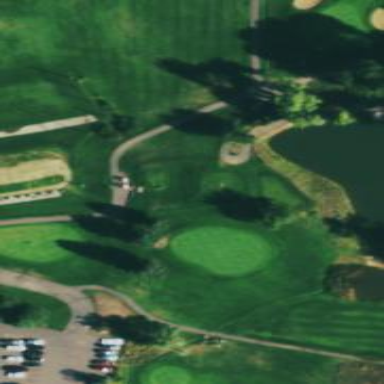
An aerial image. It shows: Rough area on grassy golf course.